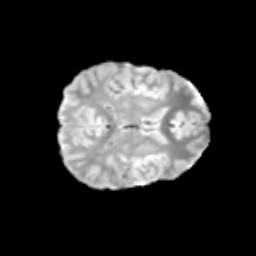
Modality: T2w
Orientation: axial
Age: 12
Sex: male
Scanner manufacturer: siemens
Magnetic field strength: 3 T
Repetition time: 3.8 s
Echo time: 0.07 s